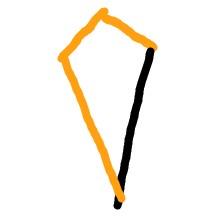
Shape: kite